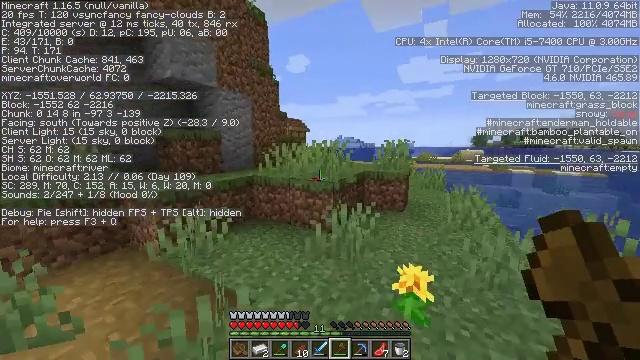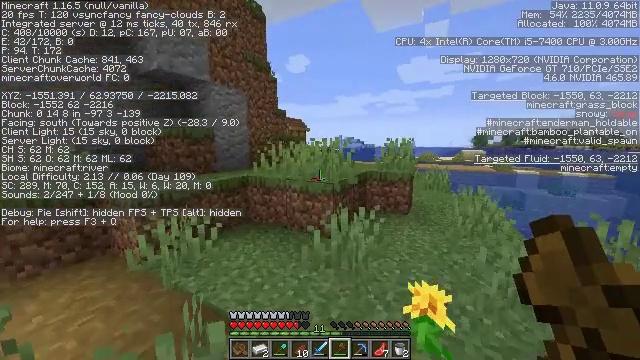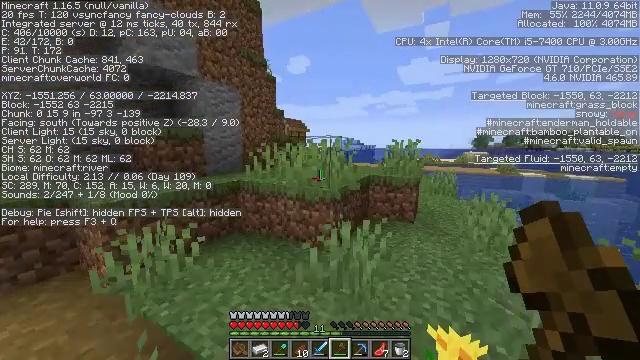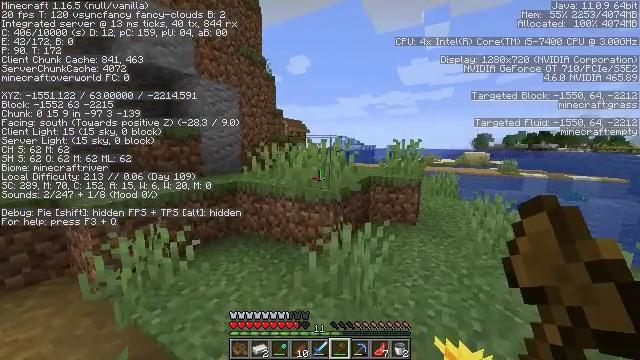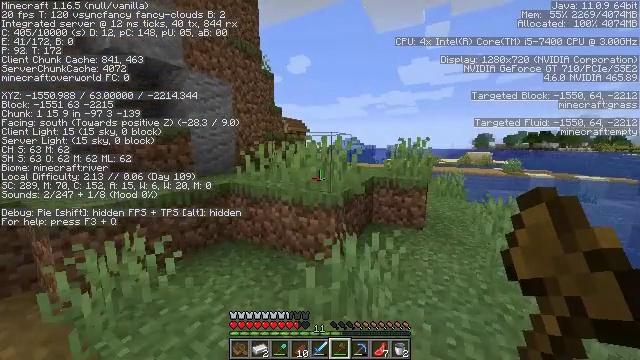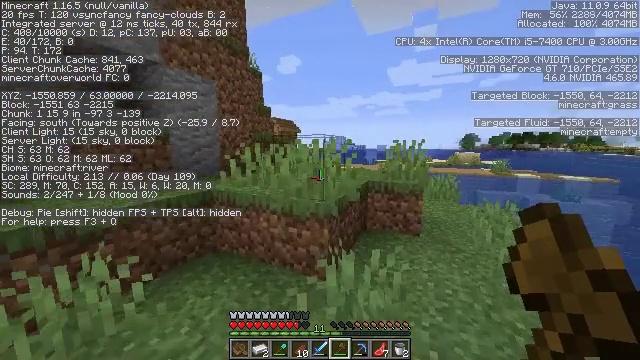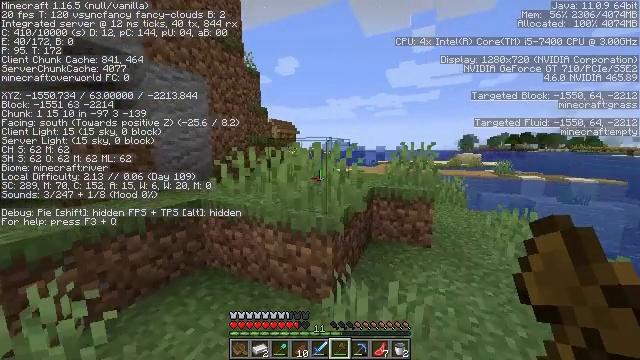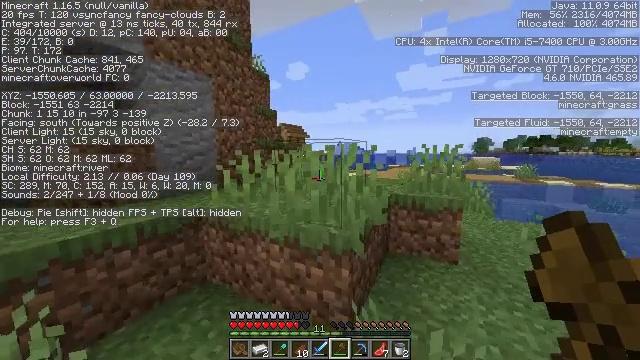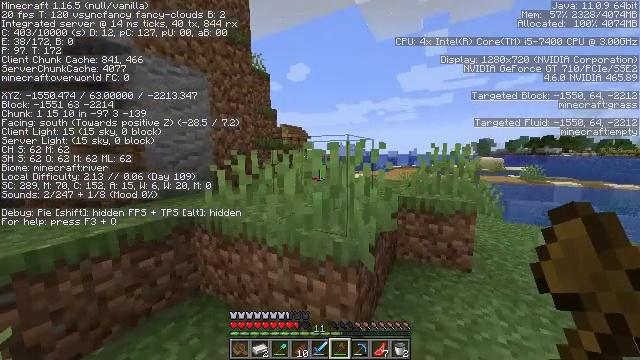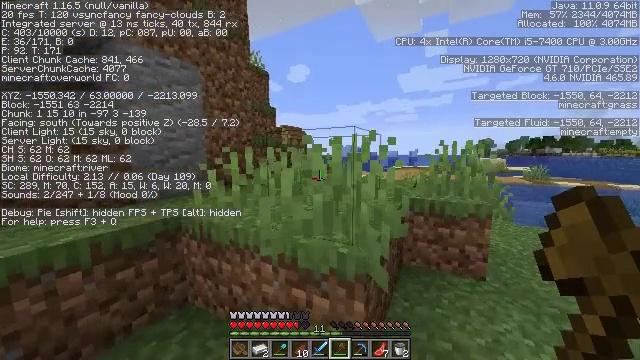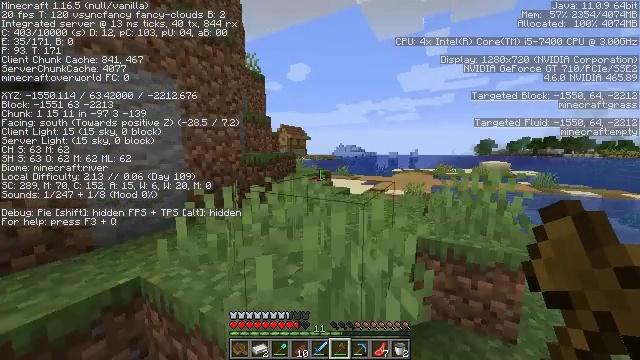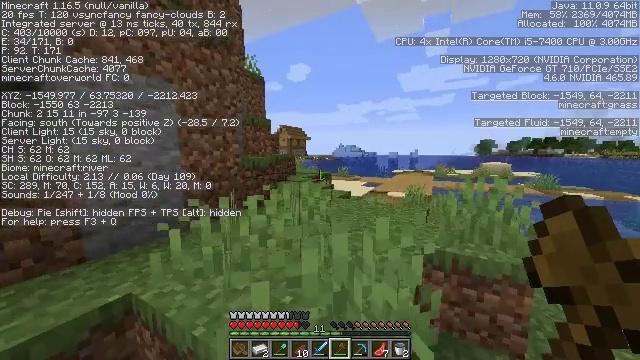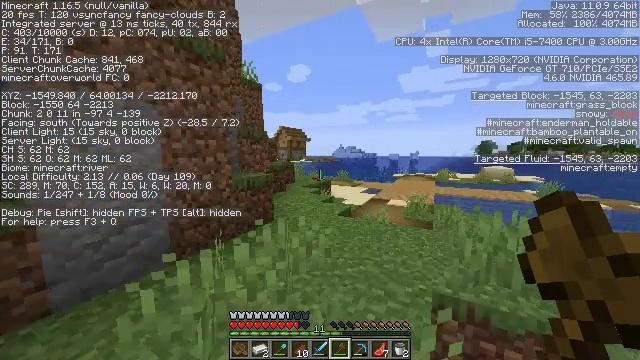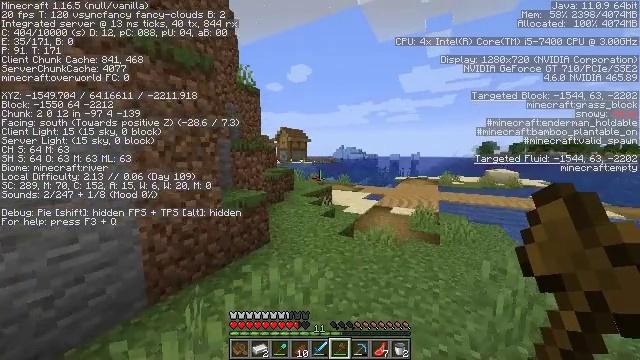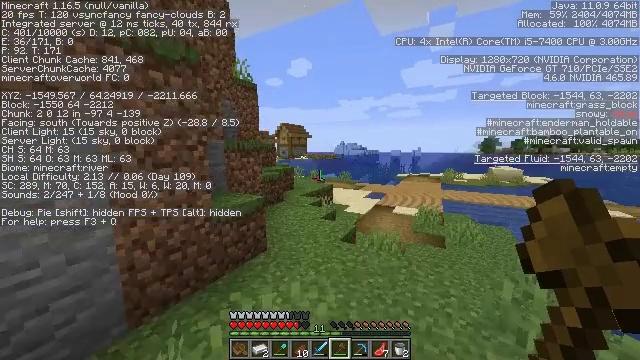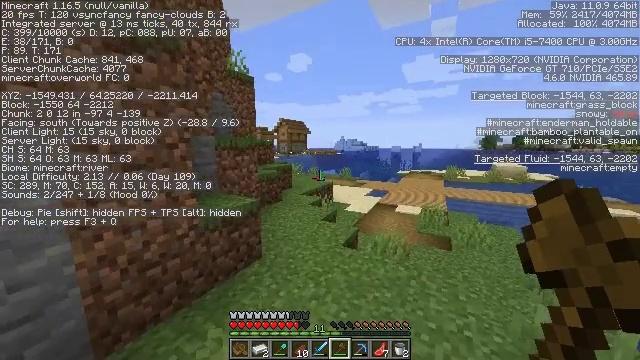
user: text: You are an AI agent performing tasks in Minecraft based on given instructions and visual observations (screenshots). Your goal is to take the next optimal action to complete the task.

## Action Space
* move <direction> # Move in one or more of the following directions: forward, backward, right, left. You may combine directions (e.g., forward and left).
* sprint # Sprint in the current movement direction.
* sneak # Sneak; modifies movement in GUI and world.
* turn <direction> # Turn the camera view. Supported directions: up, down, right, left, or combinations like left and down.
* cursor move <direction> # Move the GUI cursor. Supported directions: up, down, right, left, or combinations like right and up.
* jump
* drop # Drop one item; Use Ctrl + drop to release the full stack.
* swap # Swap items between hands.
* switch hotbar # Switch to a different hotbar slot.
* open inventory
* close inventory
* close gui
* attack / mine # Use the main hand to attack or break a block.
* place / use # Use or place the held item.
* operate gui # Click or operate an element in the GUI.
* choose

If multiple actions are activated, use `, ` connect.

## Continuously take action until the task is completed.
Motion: motion action
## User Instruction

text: Break the hay block to collect it.
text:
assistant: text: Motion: move forward
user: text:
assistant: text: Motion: move forward
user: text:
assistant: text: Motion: move forward
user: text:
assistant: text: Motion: move forward
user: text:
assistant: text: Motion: move forward, turn right
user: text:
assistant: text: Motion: move forward
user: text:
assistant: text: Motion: move forward, turn left
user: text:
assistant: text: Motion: move forward
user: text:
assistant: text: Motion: move forward
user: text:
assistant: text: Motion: move forward, jump
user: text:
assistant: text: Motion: move forward, jump
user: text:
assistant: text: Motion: move forward, jump
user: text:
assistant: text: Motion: move forward, jump
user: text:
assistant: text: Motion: move forward, turn down, jump
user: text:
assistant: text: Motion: move forward, turn down, jump
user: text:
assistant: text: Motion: move forward, jump
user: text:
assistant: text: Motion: move forward, turn down, jump
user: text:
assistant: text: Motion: move forward, sprint, turn right and down, jump
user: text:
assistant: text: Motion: move forward, sprint, turn right and down, jump
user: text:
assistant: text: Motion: move forward, sprint, turn right and down, jump
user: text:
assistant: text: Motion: move forward, sprint, turn down, jump
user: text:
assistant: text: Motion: move forward, sprint, turn down, jump
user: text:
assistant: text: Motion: move forward, jump
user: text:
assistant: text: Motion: move forward, jump
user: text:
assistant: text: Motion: move forward, turn left, jump
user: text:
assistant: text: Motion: move forward, turn left, jump
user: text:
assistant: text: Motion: move forward, turn left and up, jump
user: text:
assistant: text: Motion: move forward, turn left and up, jump
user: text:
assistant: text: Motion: move forward, turn up, jump
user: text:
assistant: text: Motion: move forward, turn up, jump